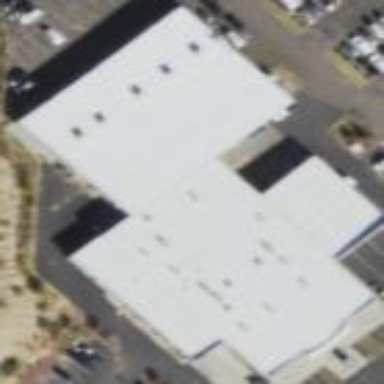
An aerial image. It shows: Car shop building.